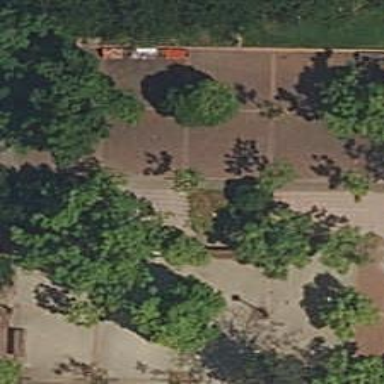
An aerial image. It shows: Footway made of paving stones.